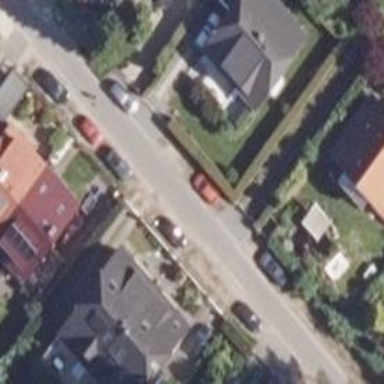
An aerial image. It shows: Residential road.